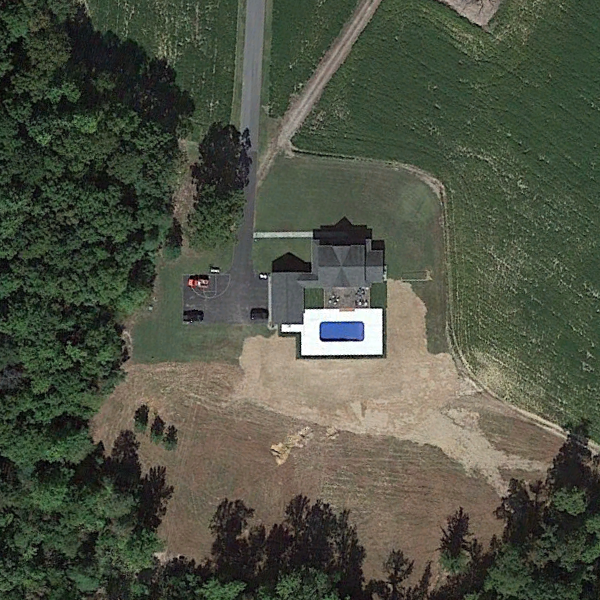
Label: SparseResidential